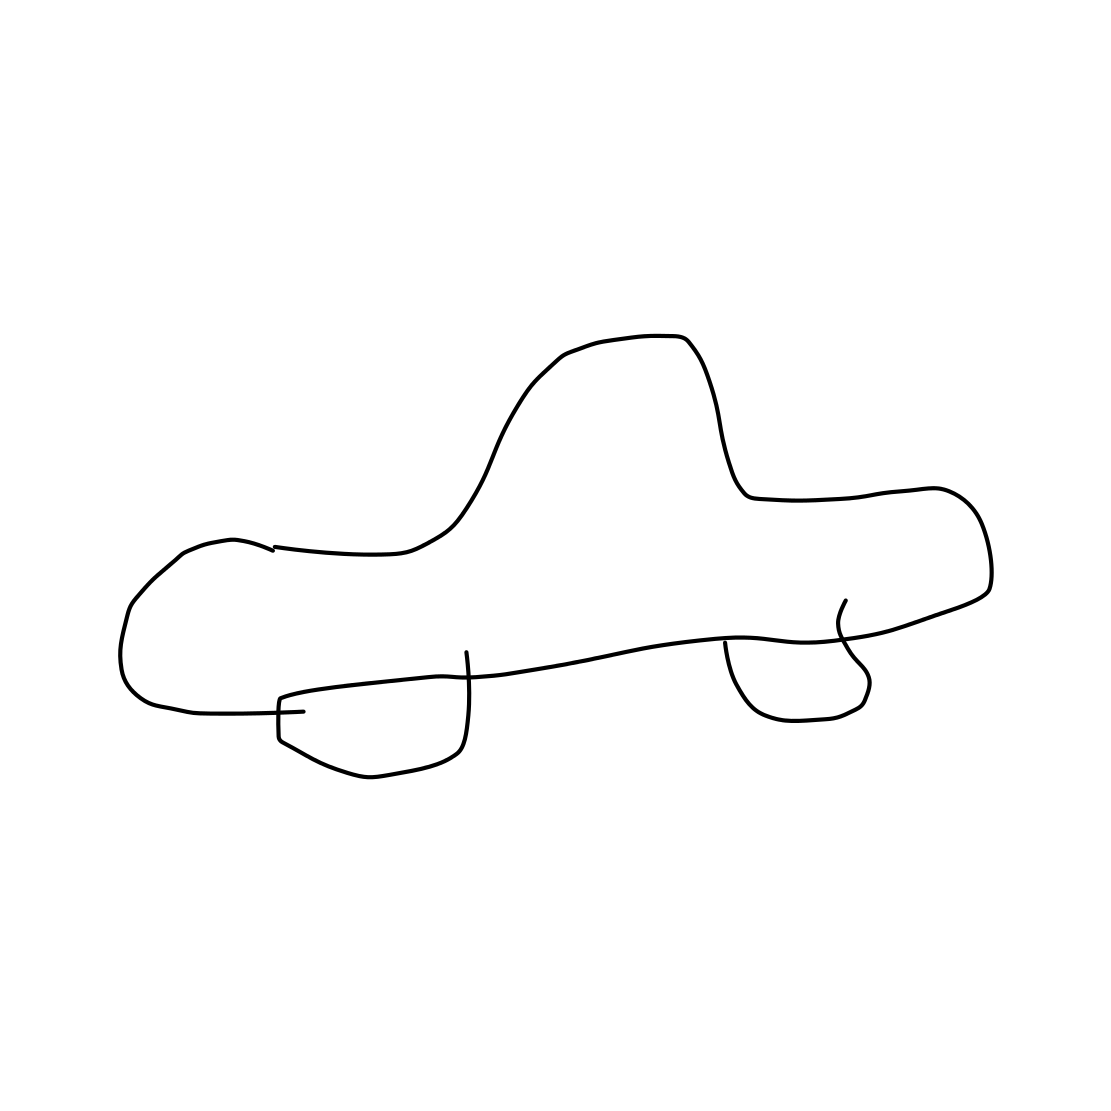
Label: suv